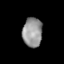
Tissue: lung
Cell type: Epithelial cells
Senescence score: 0.2304
Nuclear area (px): 567
Mean DAPI intensity: 148.561